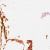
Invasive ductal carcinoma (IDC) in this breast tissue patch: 0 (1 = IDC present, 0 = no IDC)